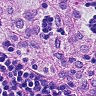
Metastatic tissue present: no